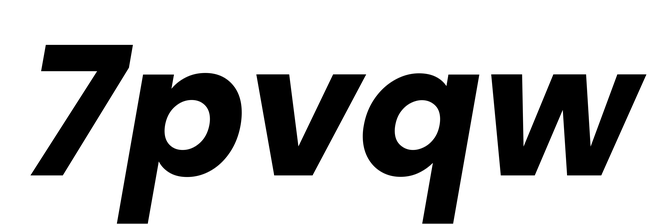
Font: Poppins-BoldItalic